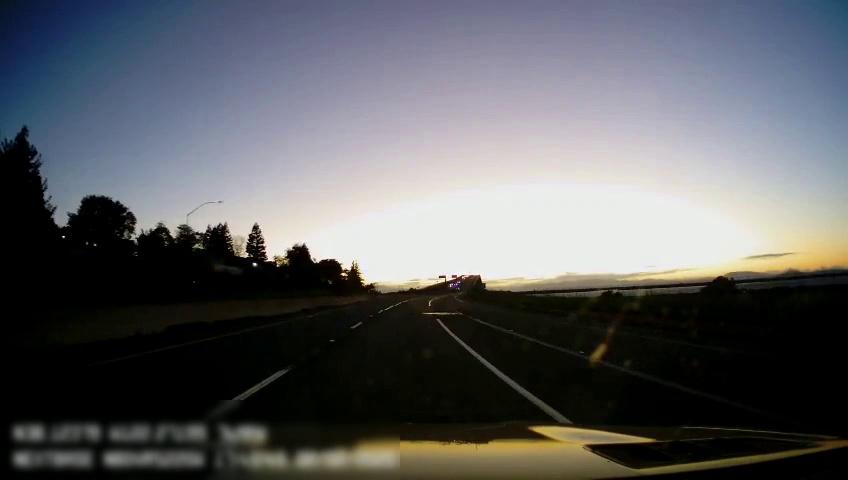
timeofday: Dusk/Dawn/Twilight
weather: Sunny
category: Drivable Space
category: Lanes | Current Lane
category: Lanes | Current Lane
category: Lanes | Alternate Lane
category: Lanes | Alternate Lane
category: Lanes | Alternate Lane